Field crop: tomato
Growth stage: 1
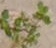
Species: portulaca